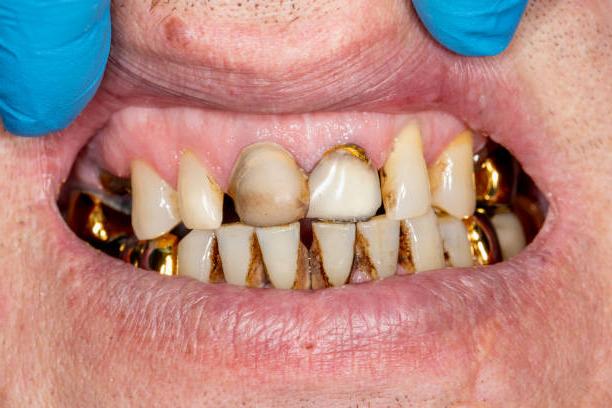
Condition: Calculus